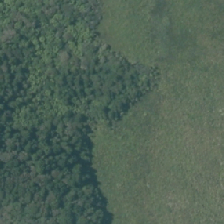
Land cover: herbaceous_freshwater_vege